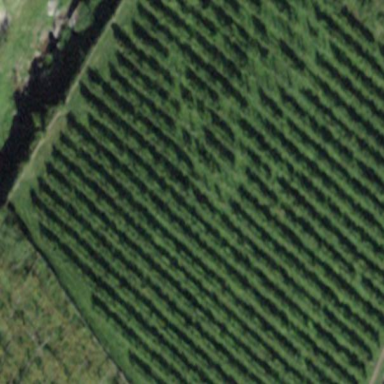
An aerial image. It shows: Vineyard growing grapes.